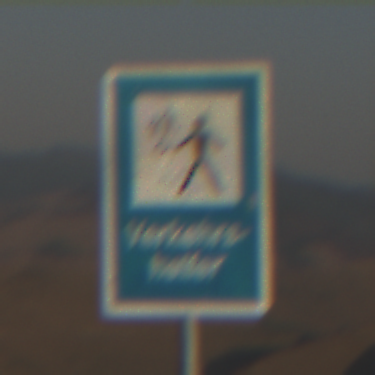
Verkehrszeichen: Verkehrshelfer
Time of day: SunriseSunset
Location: Outdoor (Nature)
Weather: Clear
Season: NotSpecified
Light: Natural